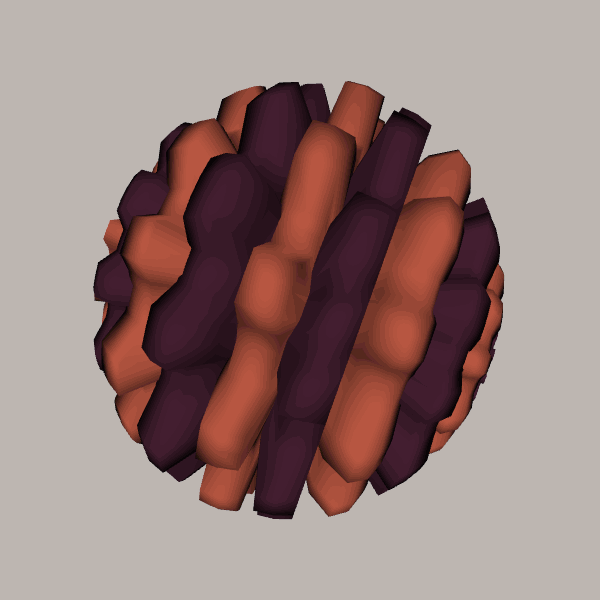
Background: light